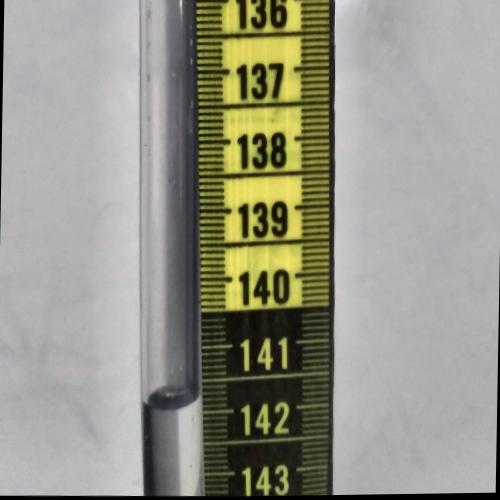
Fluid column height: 141.8 cm